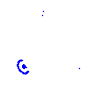
Particle: kaon